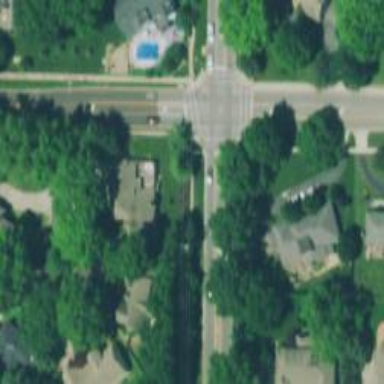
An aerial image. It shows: Marked crossing with lines on the road.